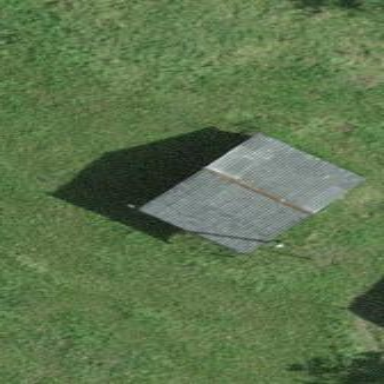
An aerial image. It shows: Barn.